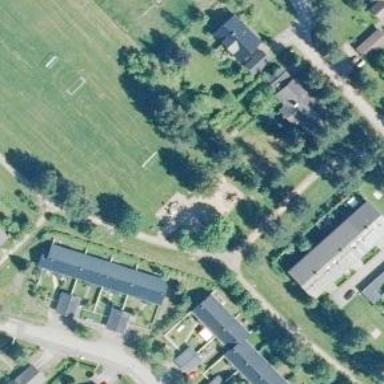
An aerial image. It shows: Springy playground.